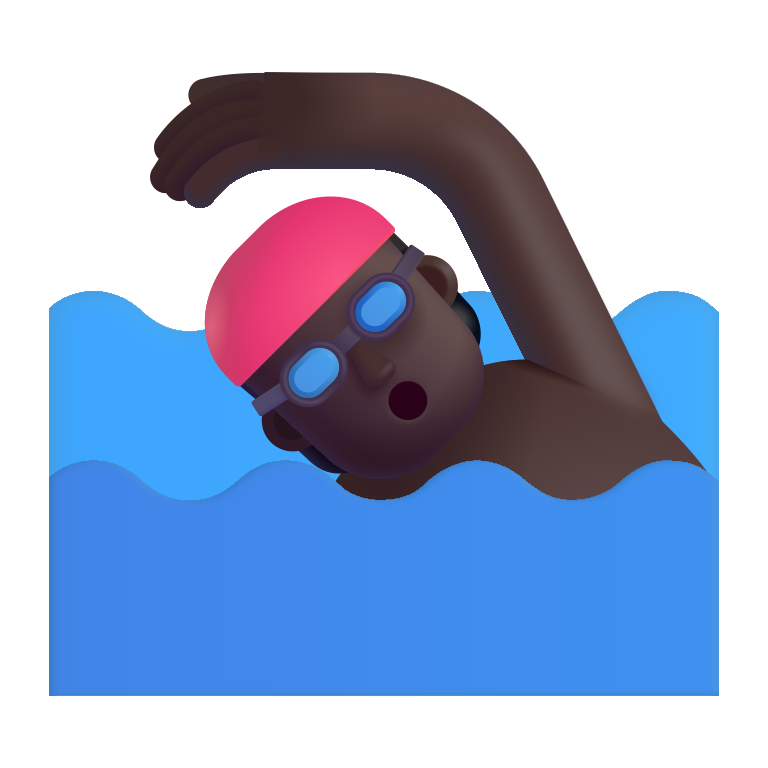
person swimming color dark